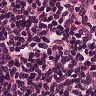
Metastatic tissue present: no